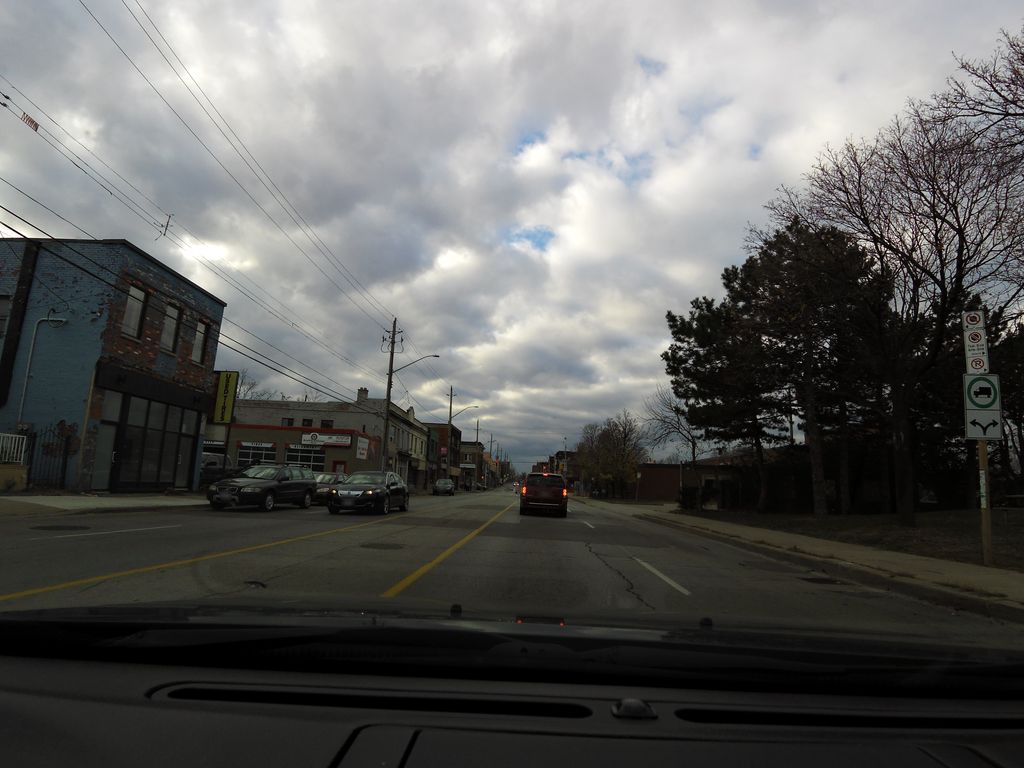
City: hamilton